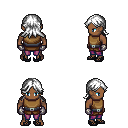
a pixel art fantasy rpg character, male body template, human, dark skin, leather chest armor, magenta pants, white loose hair, metal gloves, ghillies, four views (front, back, left, right), 2x2 character sprite sheet, small pixel art, hard edges, no anti-aliasing